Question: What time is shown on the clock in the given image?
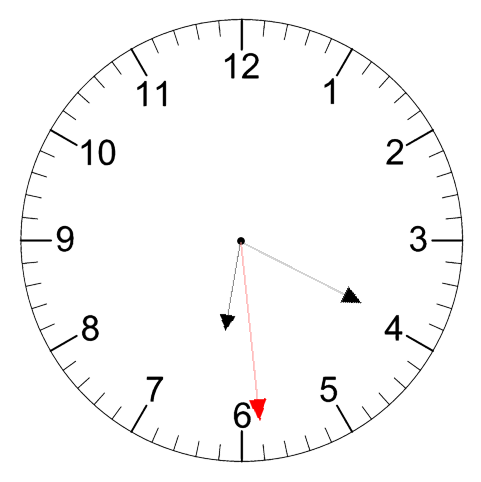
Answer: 06:19:29